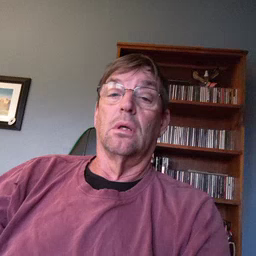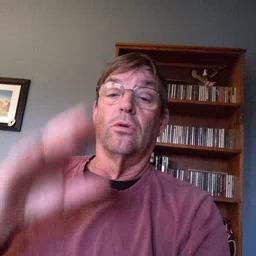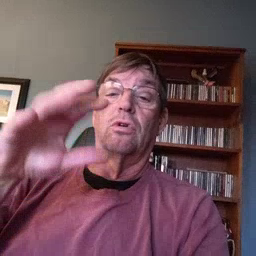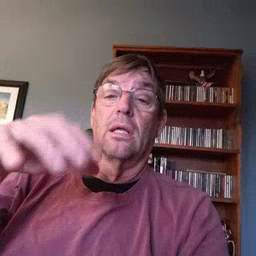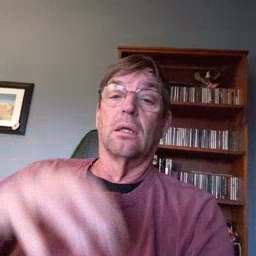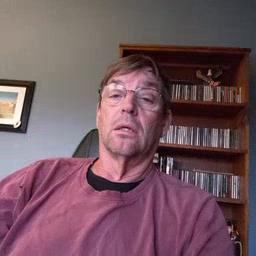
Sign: rain